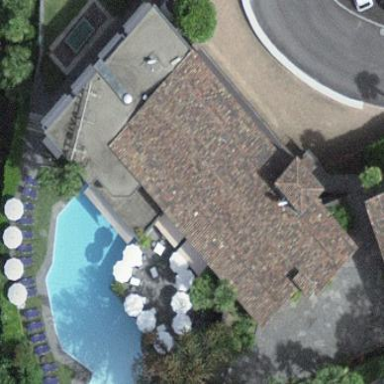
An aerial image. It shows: Hotel building.